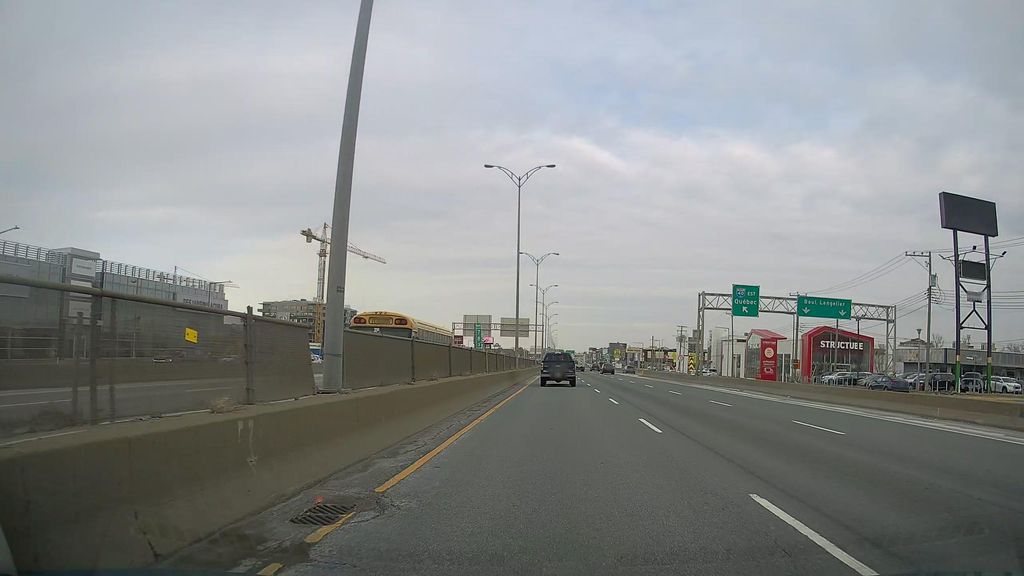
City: montreal